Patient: sex M, age 37
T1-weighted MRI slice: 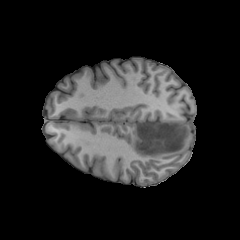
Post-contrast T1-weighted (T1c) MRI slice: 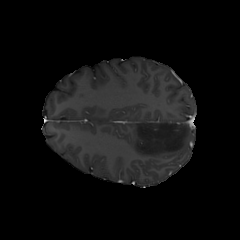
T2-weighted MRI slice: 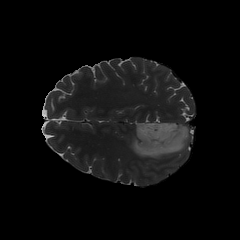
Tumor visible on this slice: yes
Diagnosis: Astrocytoma, IDH-mutant
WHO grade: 2